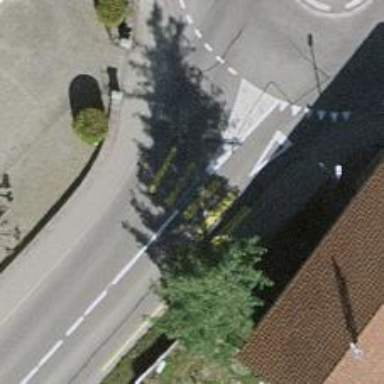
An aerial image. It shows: Zebra crossing on the road.